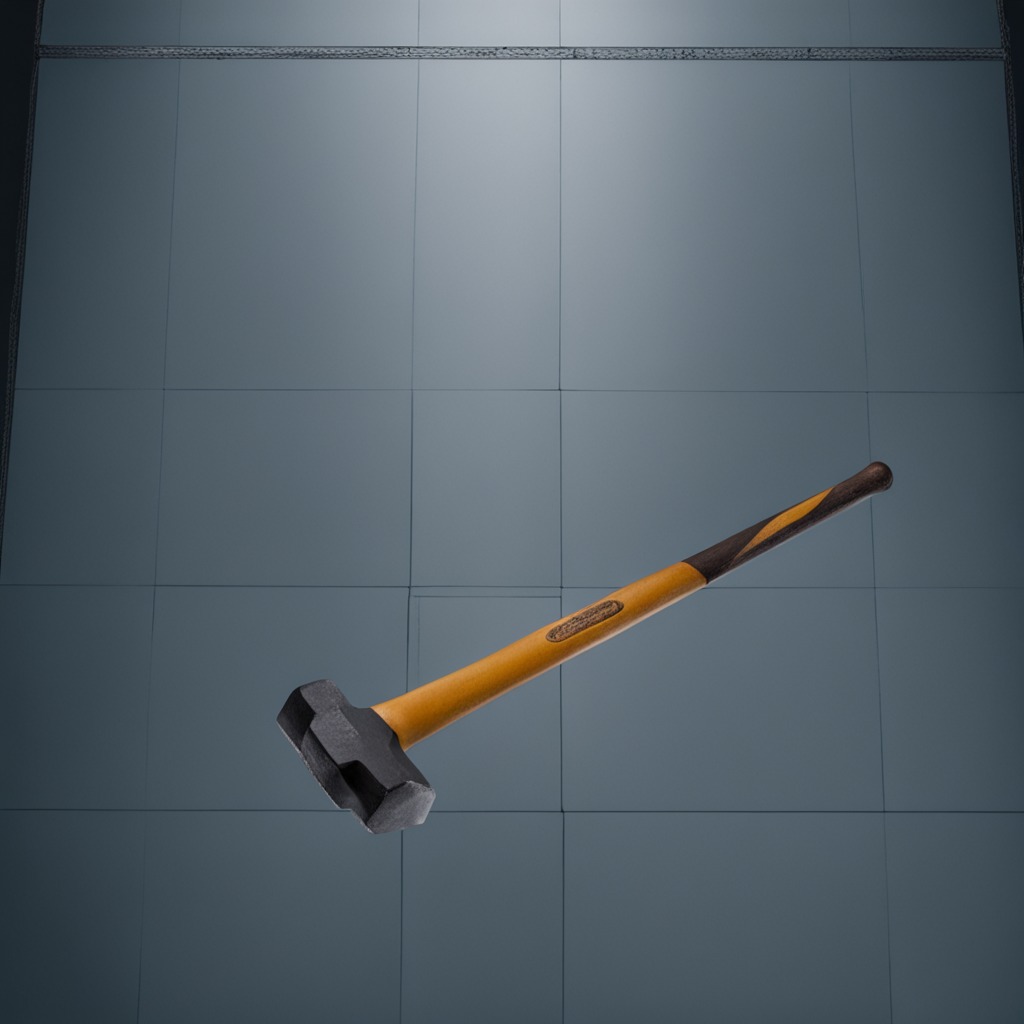
A hammer lies on the toolbox surface in an airplane hangar workshop 8K.